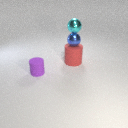
large red rubber cylinder below small blue metal sphere